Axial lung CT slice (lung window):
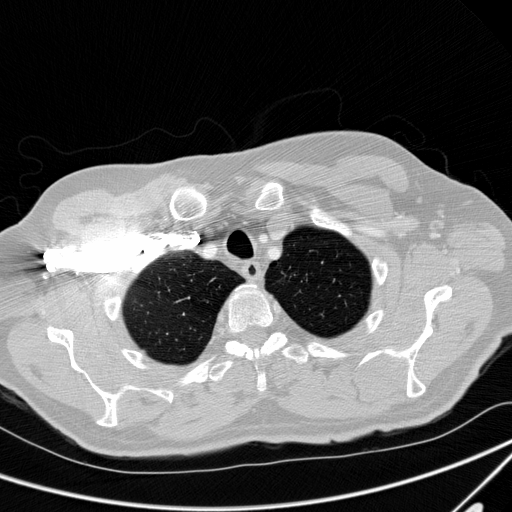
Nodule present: no